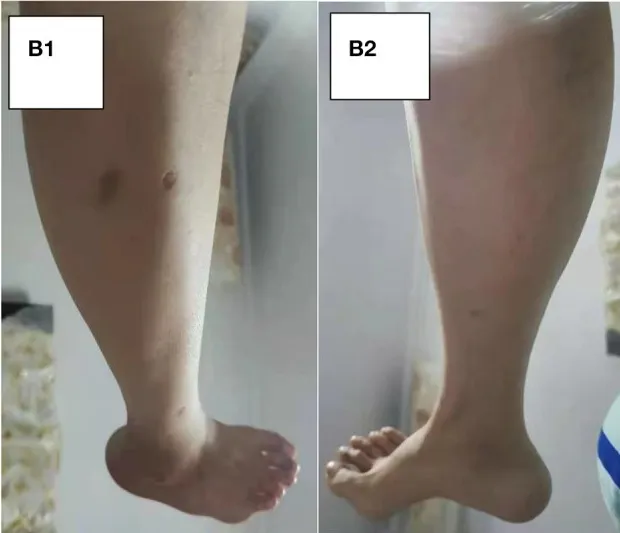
(A,B) The change in leg skin. (B) Nine months after glucocorticoid therapy (June 30, 2021).
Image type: medical_photograph (other_medical_photograph)